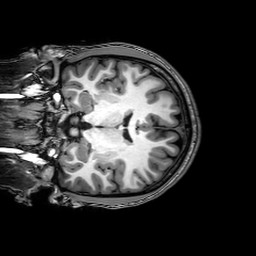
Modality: T1w
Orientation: coronal
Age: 23
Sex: male
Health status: healthy
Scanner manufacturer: philips
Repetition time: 0.008174 s
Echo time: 0.00375 s